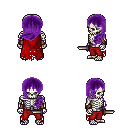
a pixel art fantasy rpg character, male body template, skeleton, red tattered cape, red pants, purple left-swept hairstyle, cloth bracers, dagger, four views (front, back, left, right), 2x2 character sprite sheet, small pixel art, hard edges, no anti-aliasing